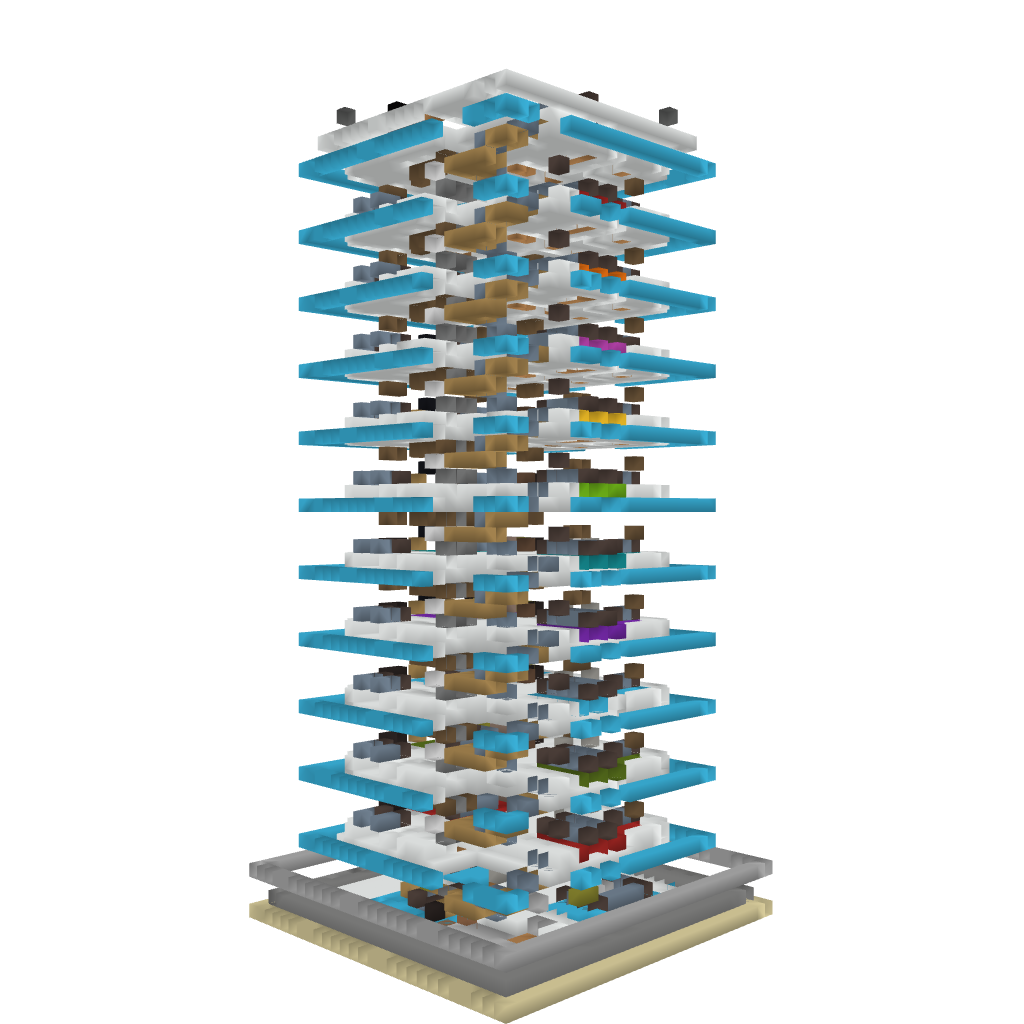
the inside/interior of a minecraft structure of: Modern Residential Skyscraper